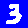
Digit: 3